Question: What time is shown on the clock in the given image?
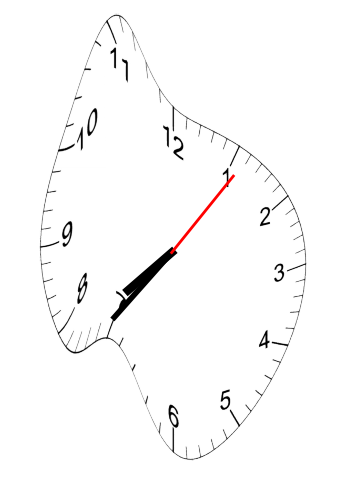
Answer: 07:36:06